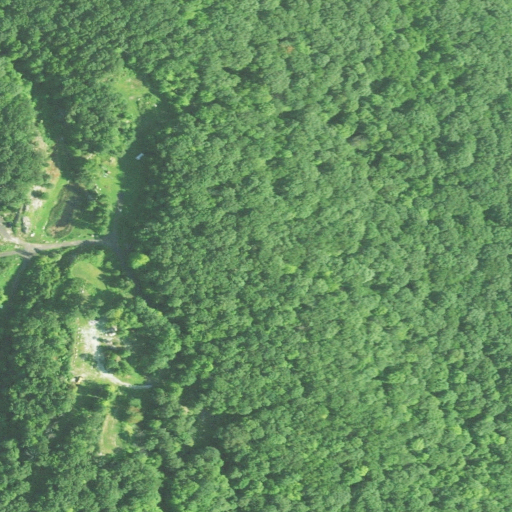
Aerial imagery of mountain in Connecticut named Town Mountain containing only deciduous forest